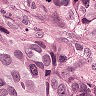
Metastatic tissue present: yes